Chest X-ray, AP view. Patient: 18 years old, sex M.
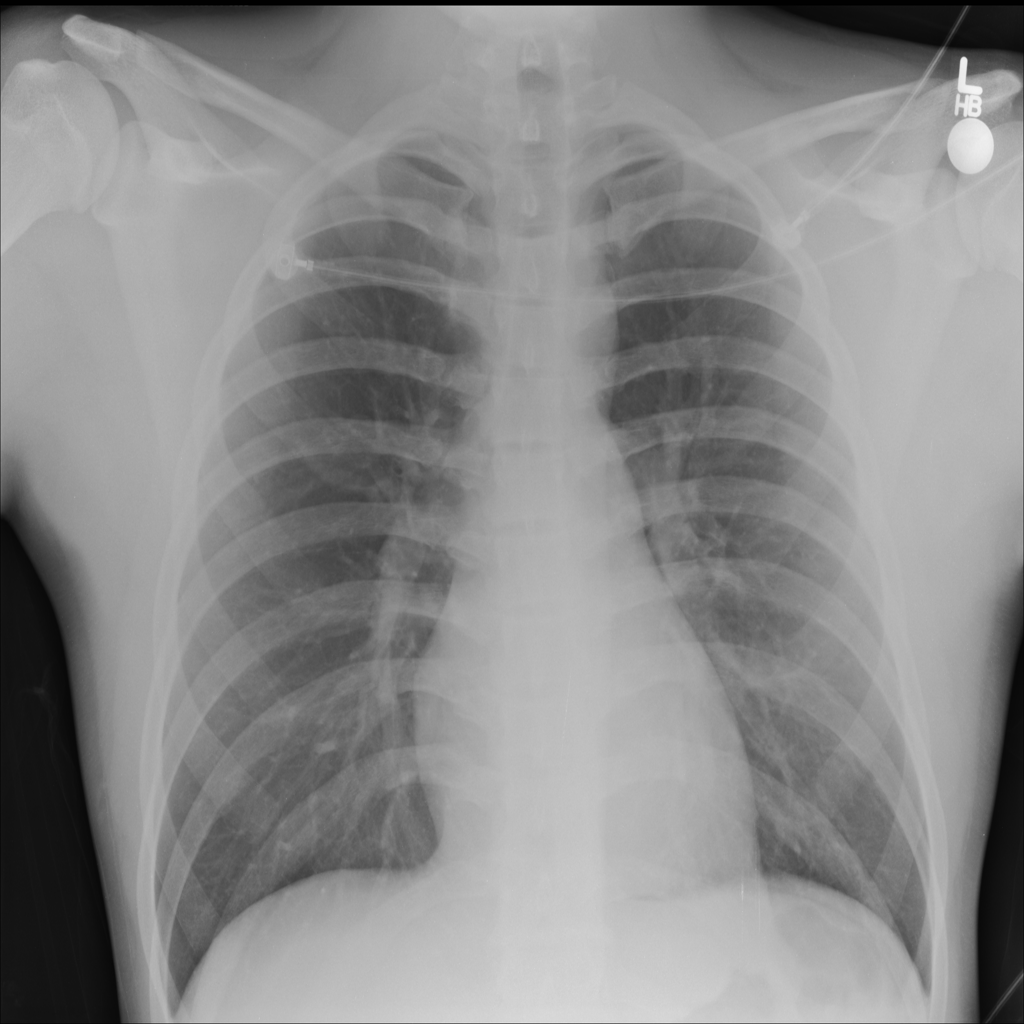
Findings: No Finding